【题型】解答题　【知识点】解析几何　【难度】medium
在平面直角坐标系 $xOy$ 中，双曲线 $C_1:\frac{x^2}{a^2}-y^2=1(a>0)$ 的离心率为 $\frac{2\sqrt{3}}{3}$，点 $P$ 是 $C_1$ 上任意一点。抛物线 $C_2:x^2=2py(p>0)$ 的焦点到准线的距离是 1.

(1) 求 $C_1,C_2$ 的方程；

(2) 过点 $P$ 作 $C_1$ 的两条渐近线的平行线，分别与两条渐近线交于 $A,B$ 两点，求证：平行四边形 $PAOB$ 的面积为定值；

(3) $PC,PD$ 是 $C_2$ 的两条切线，$C,D$ 是切点，求 $\triangle PCD$ 面积的最小值.
【解答】
【答案】
(1) $C_1$ 的方程为 $\frac{x^2}{3}-y^2=1$；$C_2$ 的方程为 $x^2=2y$

(2) 证明见解析

(3) $\frac{16\sqrt{6}}{9}$

【分析】
(1) 由离心率结合 $c^2=a^2+1$，可求出 $a=\sqrt{3}$，即可求出双曲线 $C_1$ 的方程，再由抛物线 $C_2$ 焦点到准线的距离为 1，求出 $p=1$，即可抛物线 $C_2$ 的方程；

(2) $P(x_0,y_0)$，求得 $A,B$ 坐标，进而得到 $|OA|,|OB|$ 再结合面积公式求解即可；

(3) 设 $P(x_0,y_0)$，$C(x_1,y_1)$，$D(x_2,y_2)$，通过导数求得切线方程，结合韦达定理求得弦长，点到线的距离公式求得高，代入面积公式，进而可求解；

【详解】
(1) 设双曲线的半焦距为 $c$，则 $c^2=a^2+1$，

又因为离心率为 $\frac{2\sqrt{3}}{3}$，所以 $\frac{c}{a}=\frac{2\sqrt{3}}{3}$，代入得 $\left(\frac{2\sqrt{3}}{3}a\right)^2=a^2+1$，解得 $a=\sqrt{3}$，

所以双曲线 $C_1$ 的方程为 $\frac{x^2}{3}-y^2=1$.

因为抛物线 $C_2$ 焦点到准线的距离为 1，所以 $p=1$，

所以抛物线 $C_2$ 的方程为 $x^2=2y$.

(2) 证明：设 $P(x_0,y_0)$，不妨设 $OA$ 为渐近线 $y=\frac{\sqrt{3}}{3}x$，$OB$ 为渐近线 $y=-\frac{\sqrt{3}}{3}x$，

直线 $AP$ 的方程为 $y-y_0=-\frac{\sqrt{3}}{3}(x-x_0)$，

联立方程$\begin{cases}
y=\frac{\sqrt{3}}{3}x \\
y-y_0=-\frac{\sqrt{3}}{3}(x-x_0)
\end{cases}$，解得 $A\left(\frac{1}{2}x_0+\frac{\sqrt{3}}{2}y_0,\frac{\sqrt{3}}{6}x_0+\frac{1}{2}y_0\right)$，

所以 $|OA|=\frac{|x_0+\sqrt{3}y_0|}{\sqrt{3}}$

由于直线 $OA$ 的斜率 $k=\frac{\sqrt{3}}{3}$，因此 $\angle AOx=30^\circ$，所以 $\angle AOB=2\angle AOx=60^\circ$，

所以平行四边形 $PAOB$ 的面积为 $S=|OA|\cdot|OB|\cdot\sin\angle AOB=\frac{\sqrt{3}|x_0^2-3y_0^2|}{6}$，

因为点 $P$ 在双曲线 $C_1$ 上，所以 $\frac{x_0^2}{3}-y_0^2=1$，即 $x_0^2-3y_0^2=3$，

所以平行四边形 $PAOB$ 的面积为 $\frac{\sqrt{3}}{2}$.

(3) 设 $P(x_0,y_0),C(x_1,y_1),D(x_2,y_2)$，

因为函数 $y=\frac{1}{2}x^2$ 的导数为 $y'=x$，所以直线 $PC$ 的方程为 $y-y_1=x_1(x-x_1)$，

由于 $P(x_0,y_0)$ 在直线 $PC$ 上，则 $y_0-y_1=x_1(x_0-x_1)=x_0x_1-2y_1,y_0+y_1=x_0x_1$，

同理 $y_0+y_2=x_0x_2$，所以 $C(x_1,y_1),D(x_2,y_2)$ 均满足方程 $y_0+y=x_0x$，

所以直线 $CD$ 的方程为 $x_0x=y+y_0$，

联立方程$\begin{cases}
x_0x=y+y_0 \\
x^2=2y
\end{cases}$得 $x^2-2x_0x+2y_0=0$，所以 $x_1+x_2=2x_0,x_1x_2=2y_0$，

则 $|CD|=\sqrt{1+x_0^2}|x_1-x_2|=\sqrt{1+x_0^2}\cdot\sqrt{4x_0^2-8y_0}$，

又因为 $P$ 到直线 $CD$ 的距离 $d=\frac{|x_0^2-2y_0|}{\sqrt{1+x_0^2}}$，

所以 $\triangle PCD$ 面积 $T=\frac{1}{2}|CD|\cdot d=\frac{1}{2}|x_0^2-2y_0|\sqrt{4x_0^2-8y_0}=(x_0^2-2y_0)^{\frac{3}{2}}$，

又因为 $x_0^2-2y_0=3y_0^2-2y_0+3=3\left(y_0-\frac{1}{3}\right)^2+\frac{8}{3}\ge\frac{8}{3}$，

所以 $T\ge\left(\frac{8}{3}\right)^{\frac{3}{2}}=\frac{16\sqrt{6}}{9}$，当 $P$ 为 $\left(\pm\frac{\sqrt{30}}{3},-\frac{1}{3}\right)$ 时 $T$ 取最小值 $\frac{16\sqrt{6}}{9}$，

所以 $\triangle PCD$ 面积最小值为 $\frac{16\sqrt{6}}{9}$.

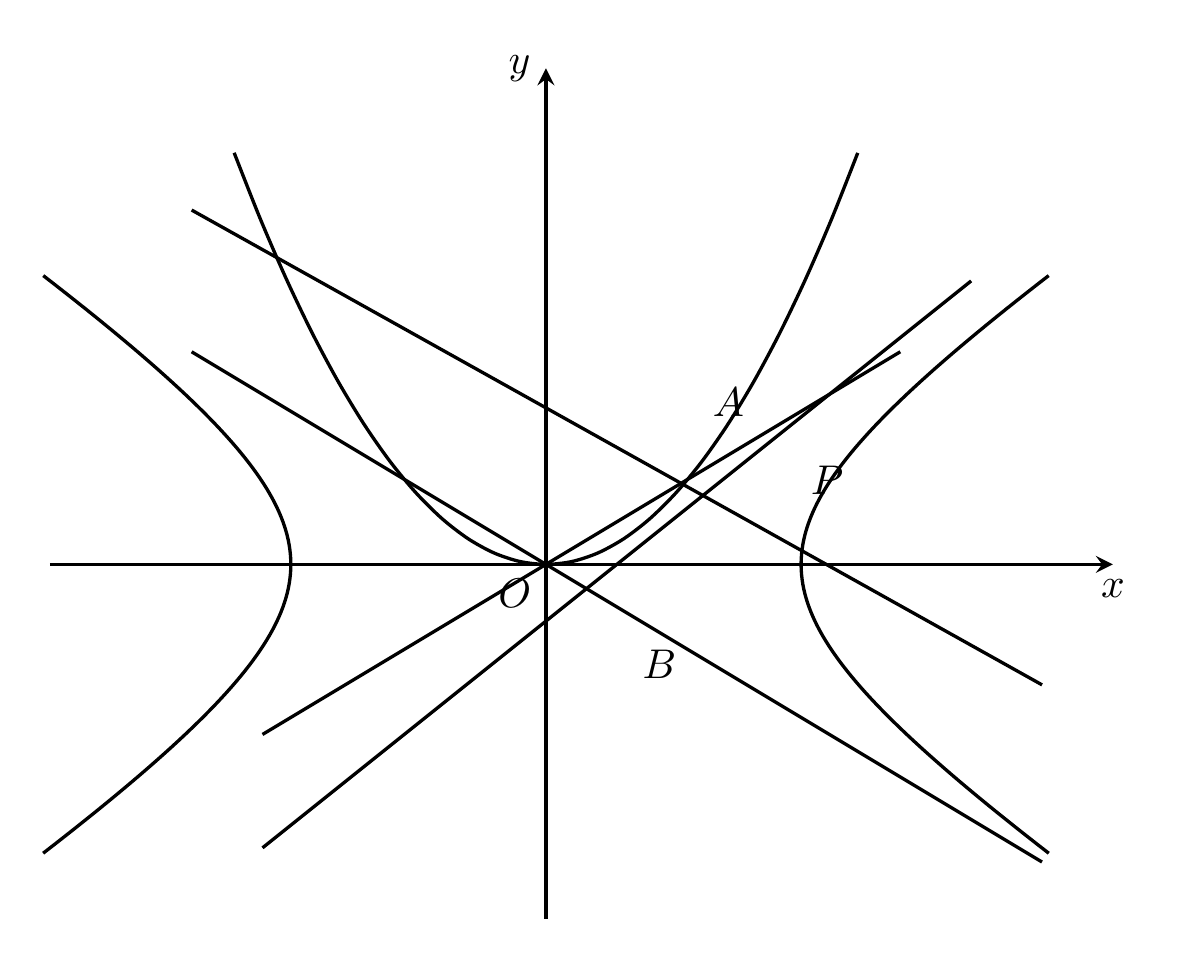